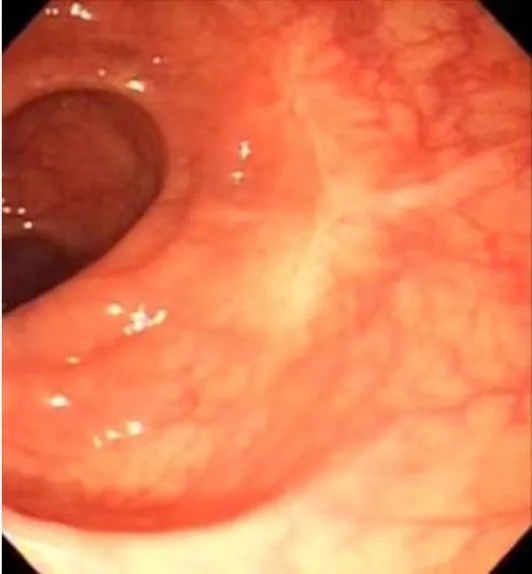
Wound re-examination image.
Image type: endoscopy (gi_endoscopy)